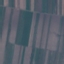
Label: AnnualCrop